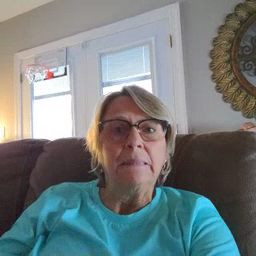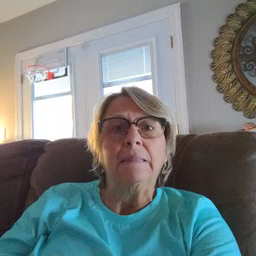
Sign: listen